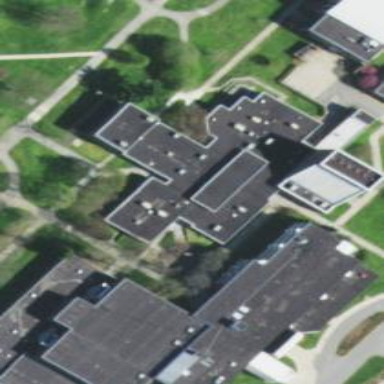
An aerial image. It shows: View of university building.